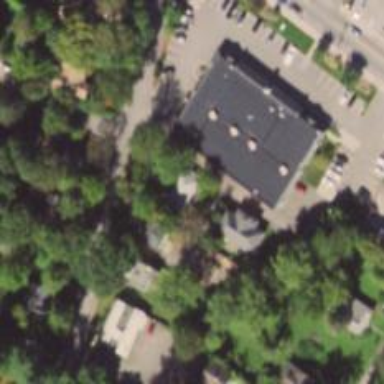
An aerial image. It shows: Commercial building.